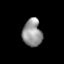
Tissue: lung
Cell type: Epithelial cells
Senescence score: 0.2113
Nuclear area (px): 514
Mean DAPI intensity: 149.735